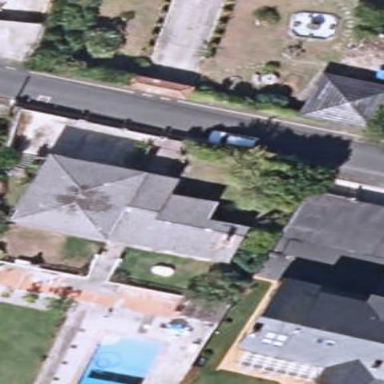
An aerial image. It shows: Simple and straightforward house.